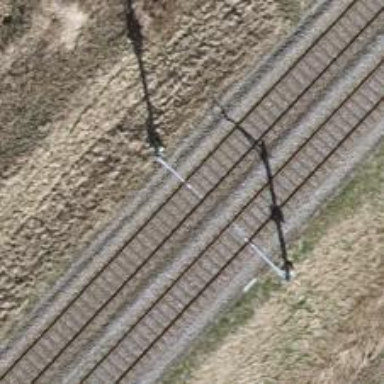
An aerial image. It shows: Railway signal.